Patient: sex M, age 37
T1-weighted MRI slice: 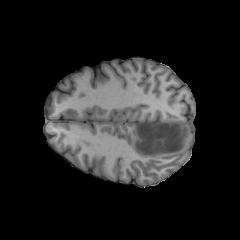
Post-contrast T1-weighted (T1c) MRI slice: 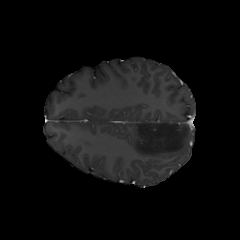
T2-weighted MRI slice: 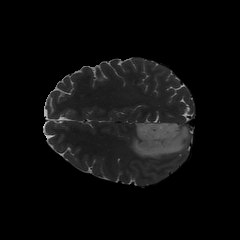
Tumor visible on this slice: yes
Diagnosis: Astrocytoma, IDH-mutant
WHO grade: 2